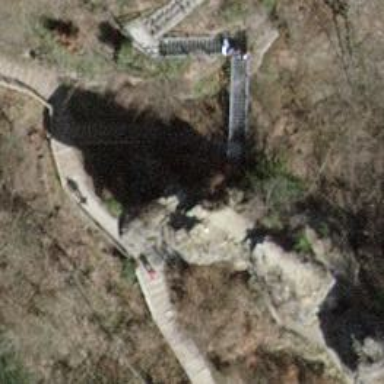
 which can be climbed without special equipment."